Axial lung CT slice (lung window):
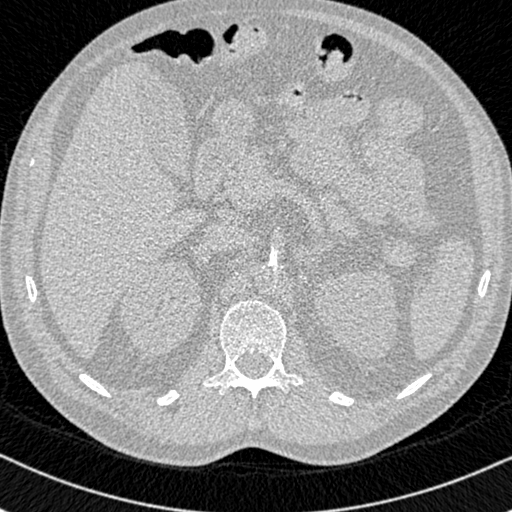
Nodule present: no